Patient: sex M, age 60
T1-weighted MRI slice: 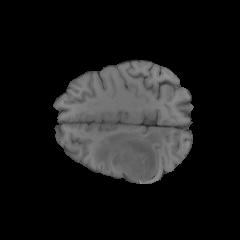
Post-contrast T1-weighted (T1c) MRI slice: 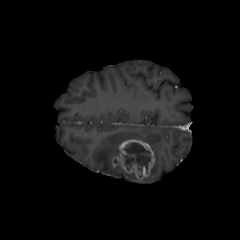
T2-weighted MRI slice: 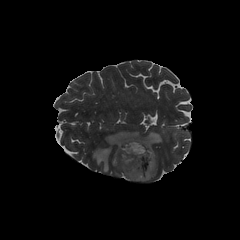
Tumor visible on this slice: yes
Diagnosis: Glioblastoma, IDH-wildtype
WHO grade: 4